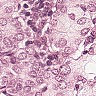
Metastatic tissue present: yes